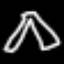
Label: pants